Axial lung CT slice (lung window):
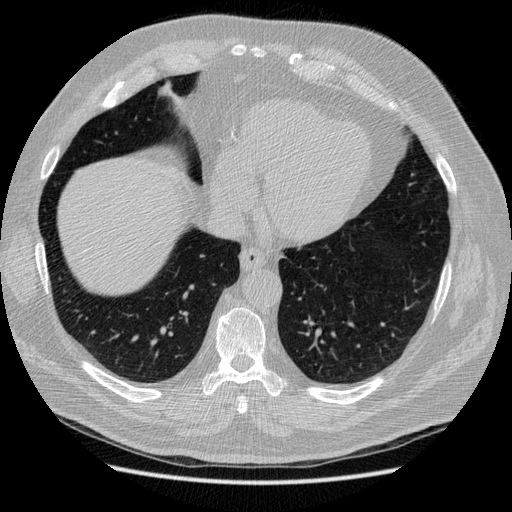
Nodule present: no